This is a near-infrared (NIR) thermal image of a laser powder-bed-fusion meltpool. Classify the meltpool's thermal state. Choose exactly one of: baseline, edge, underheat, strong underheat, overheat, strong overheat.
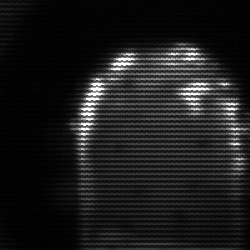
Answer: baseline